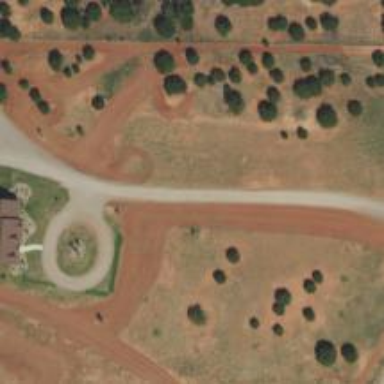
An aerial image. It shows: Driveway.